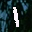
Label: 1